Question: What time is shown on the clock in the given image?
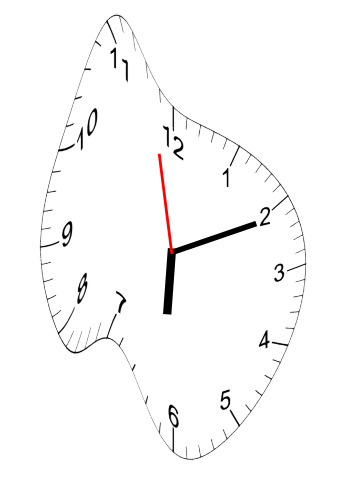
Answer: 06:10:58